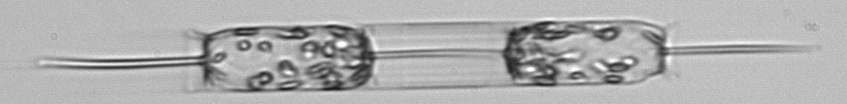
Label: Ditylum_brightwellii